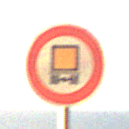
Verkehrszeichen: VerbotKennzeichnungspflichtigeKraftfahrzeugeGefaehrlicheGueter
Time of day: SunriseSunset
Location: Outdoor (Nature)
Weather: PartlyCloudy
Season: NotSpecified
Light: Natural